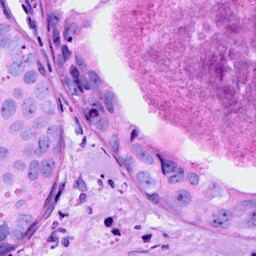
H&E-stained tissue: Breast